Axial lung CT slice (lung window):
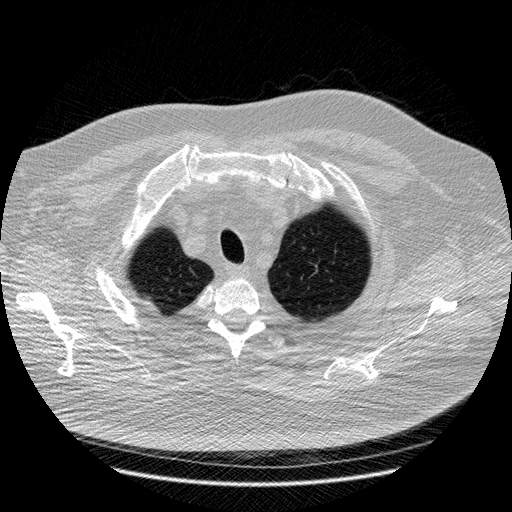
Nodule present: no